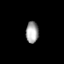
Tissue: prostate
Cell type: T cells
Senescence score: 0.7079
Nuclear area (px): 265
Mean DAPI intensity: 163.589